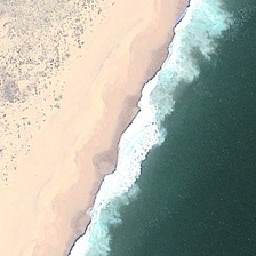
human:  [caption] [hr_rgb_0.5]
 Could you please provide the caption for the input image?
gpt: the white wave between the sea and white beach with gravels .

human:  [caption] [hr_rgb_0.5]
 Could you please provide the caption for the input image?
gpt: The vegetation on the beach is red and leafy.

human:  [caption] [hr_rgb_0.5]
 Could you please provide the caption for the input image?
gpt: this is a yellow sand beach with many dark brown items stained it inside .

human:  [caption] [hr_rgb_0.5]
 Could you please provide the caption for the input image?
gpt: The vegetation on the beach is red and blooms.

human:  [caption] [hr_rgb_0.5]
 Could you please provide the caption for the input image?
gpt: a line of white waves is between yellow beach and green ocean .